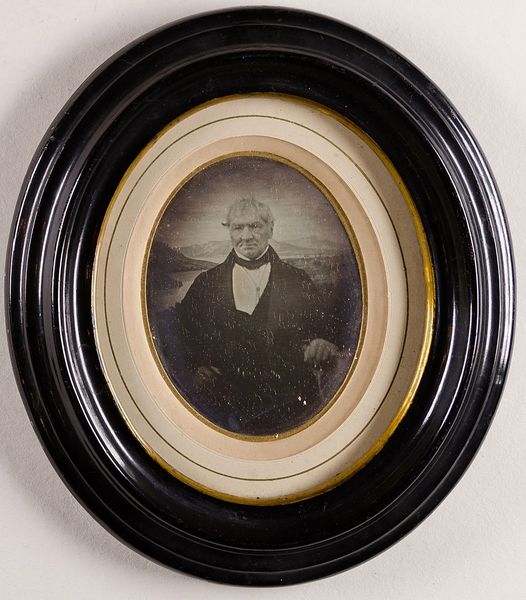
Titel: Unbekannter alter Mann
Standort: Hamburg
Institution: Museum für Kunst und Gewerbe Hamburg
Schlagwörter: mann, portrait, figur, foto, fotografie, photographie, photo, gerahmt, lichtbild, daguerreotypie, bildwerke, angewandte und bildende kunst, hessische systematik, porträt, porträtfotografie, porträtphotographie, hüftbild